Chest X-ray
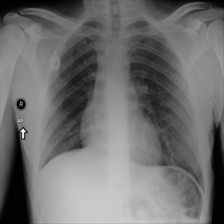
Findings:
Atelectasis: negative
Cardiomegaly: negative
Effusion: negative
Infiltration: negative
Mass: negative
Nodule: negative
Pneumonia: negative
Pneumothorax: negative
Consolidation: negative
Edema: negative
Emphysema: negative
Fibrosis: negative
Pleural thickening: negative
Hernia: negative